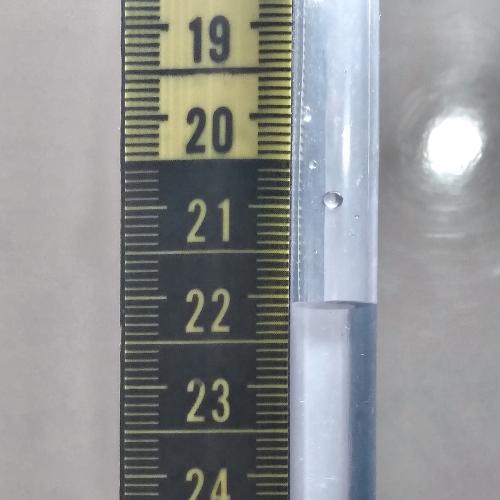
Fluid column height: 22.1 cm